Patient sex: F
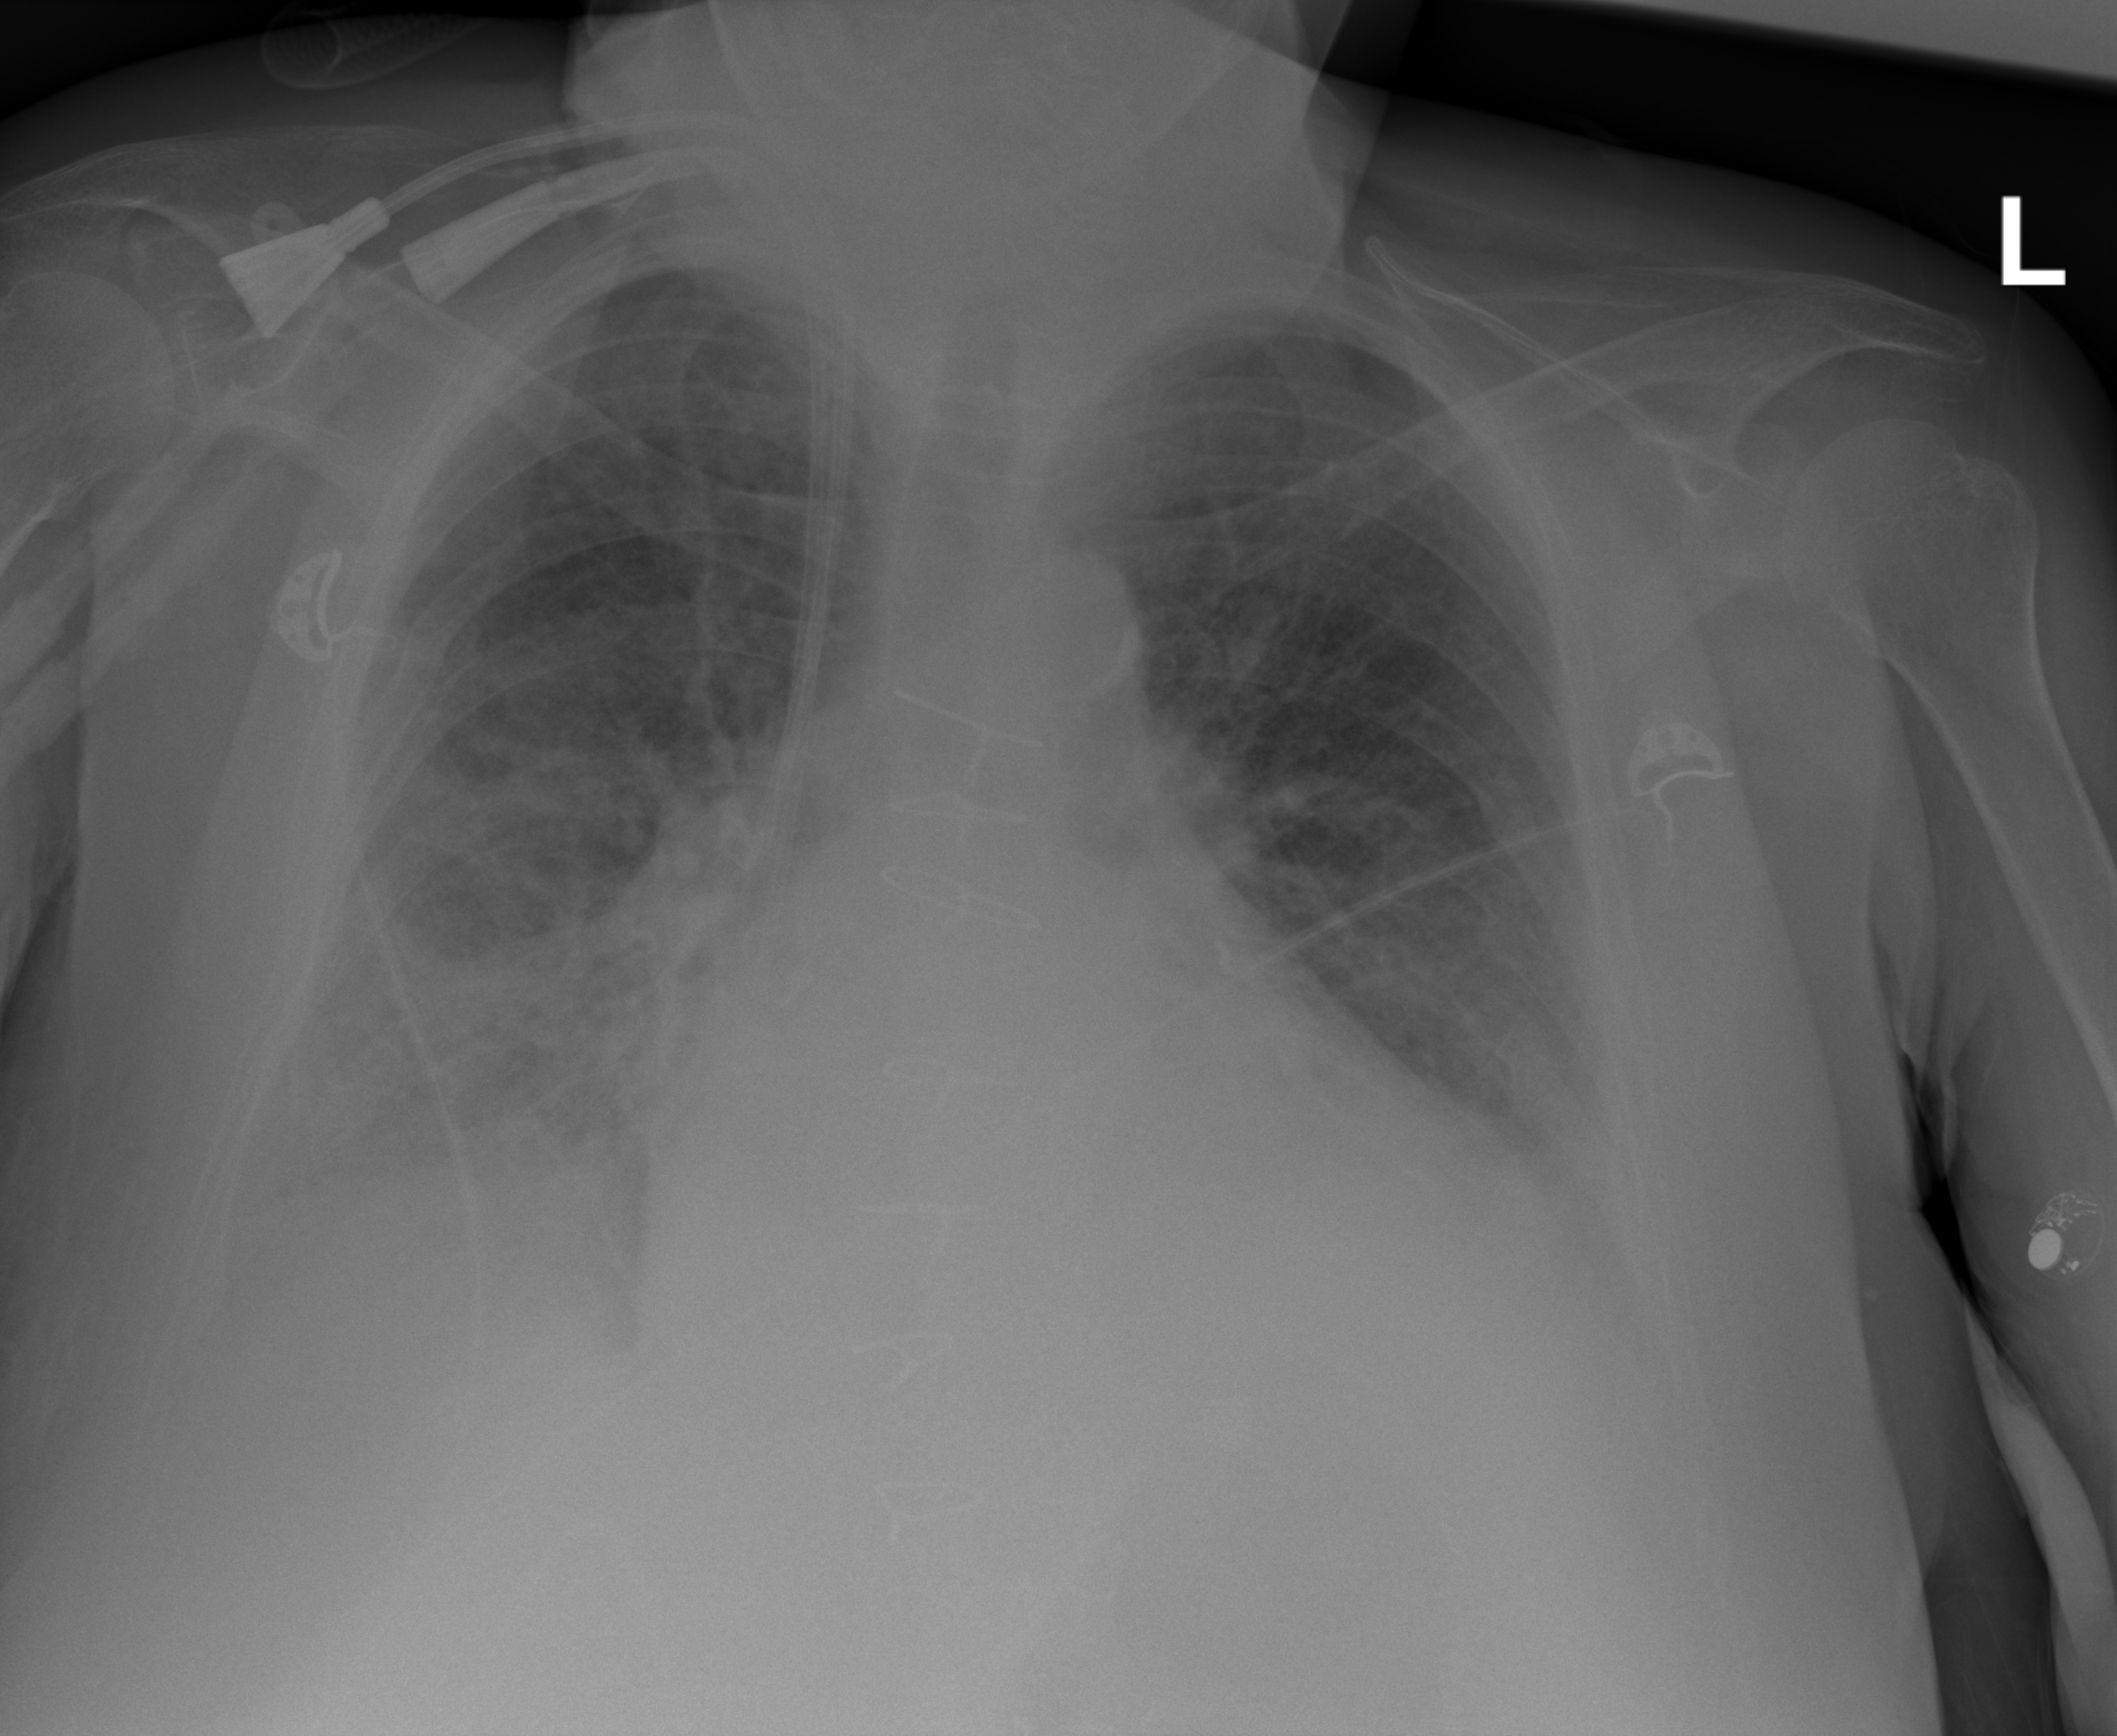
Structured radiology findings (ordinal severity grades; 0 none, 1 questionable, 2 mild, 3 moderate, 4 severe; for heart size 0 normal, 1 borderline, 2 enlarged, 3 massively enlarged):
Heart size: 2
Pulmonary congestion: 2
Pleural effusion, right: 3
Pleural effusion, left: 3
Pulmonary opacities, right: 2
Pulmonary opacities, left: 2
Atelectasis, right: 3
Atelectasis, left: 2